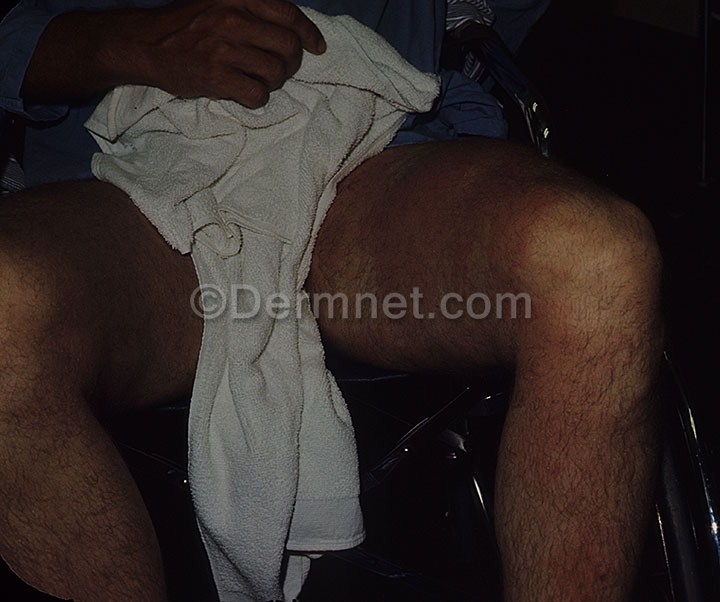
Disease: Cellulitis Impetigo and other Bacterial Infections